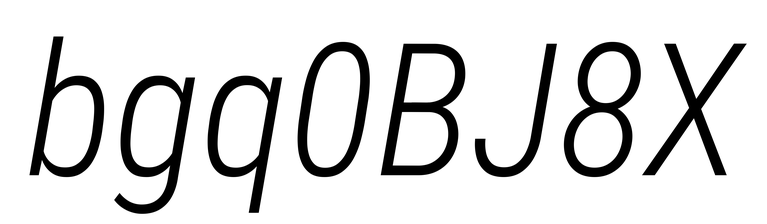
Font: Roboto-Italic_Condensed_Light_Italic